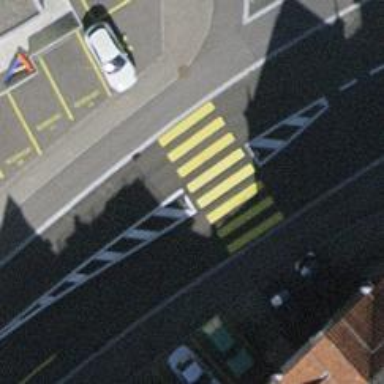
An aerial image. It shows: Asphalt footway with uncontrolled crossing that includes pedestrian island.